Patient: sex M, age 78
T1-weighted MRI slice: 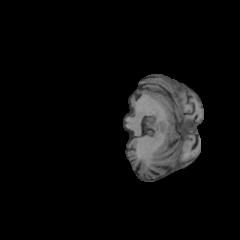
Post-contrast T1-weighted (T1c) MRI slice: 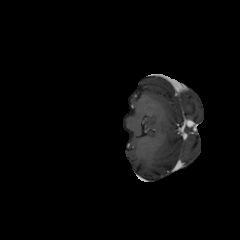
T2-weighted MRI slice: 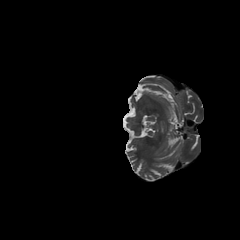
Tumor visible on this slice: no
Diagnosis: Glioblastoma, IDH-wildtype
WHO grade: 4